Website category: auto
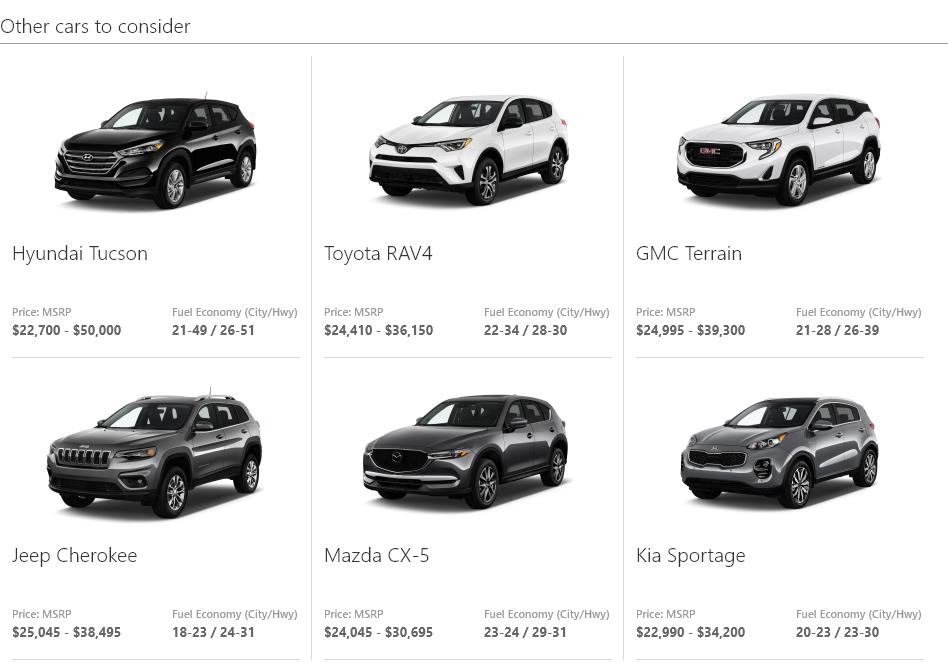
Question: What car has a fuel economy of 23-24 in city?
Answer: Mazda CX-5

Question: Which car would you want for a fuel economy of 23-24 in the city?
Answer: Mazda CX-5

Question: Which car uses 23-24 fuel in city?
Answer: Mazda CX-5

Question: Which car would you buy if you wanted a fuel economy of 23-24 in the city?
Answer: Mazda CX-5

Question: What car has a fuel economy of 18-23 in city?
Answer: Jeep Cherokee

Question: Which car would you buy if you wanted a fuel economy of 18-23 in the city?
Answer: Jeep Cherokee

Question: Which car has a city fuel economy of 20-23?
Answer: Kia Sportage

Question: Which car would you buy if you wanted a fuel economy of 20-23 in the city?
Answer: Kia Sportage

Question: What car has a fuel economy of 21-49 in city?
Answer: Hyundai Tucson

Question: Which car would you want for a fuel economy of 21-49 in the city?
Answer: Hyundai Tucson

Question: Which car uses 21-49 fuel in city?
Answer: Hyundai Tucson

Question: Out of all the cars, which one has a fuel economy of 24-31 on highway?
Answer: Jeep Cherokee

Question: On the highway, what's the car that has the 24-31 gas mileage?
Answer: Jeep Cherokee

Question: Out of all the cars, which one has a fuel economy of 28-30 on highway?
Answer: Toyota RAV4

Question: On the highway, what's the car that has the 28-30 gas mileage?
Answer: Toyota RAV4

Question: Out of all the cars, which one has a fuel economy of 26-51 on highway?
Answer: Hyundai Tucson

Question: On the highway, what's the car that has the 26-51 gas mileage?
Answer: Hyundai Tucson

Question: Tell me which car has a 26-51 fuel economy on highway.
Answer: Hyundai Tucson

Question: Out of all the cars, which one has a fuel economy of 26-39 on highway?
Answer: GMC Terrain

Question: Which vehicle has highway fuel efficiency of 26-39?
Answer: GMC Terrain

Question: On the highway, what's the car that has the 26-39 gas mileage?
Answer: GMC Terrain

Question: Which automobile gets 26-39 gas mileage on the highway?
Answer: GMC Terrain

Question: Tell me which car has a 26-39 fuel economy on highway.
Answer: GMC Terrain

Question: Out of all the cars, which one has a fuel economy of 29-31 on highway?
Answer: Mazda CX-5

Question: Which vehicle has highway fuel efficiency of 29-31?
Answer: Mazda CX-5

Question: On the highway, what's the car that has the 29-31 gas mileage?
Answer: Mazda CX-5

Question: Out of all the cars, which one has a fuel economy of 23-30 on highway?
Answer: Kia Sportage

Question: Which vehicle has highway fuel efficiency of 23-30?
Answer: Kia Sportage

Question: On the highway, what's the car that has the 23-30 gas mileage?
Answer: Kia Sportage

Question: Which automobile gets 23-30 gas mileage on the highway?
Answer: Kia Sportage